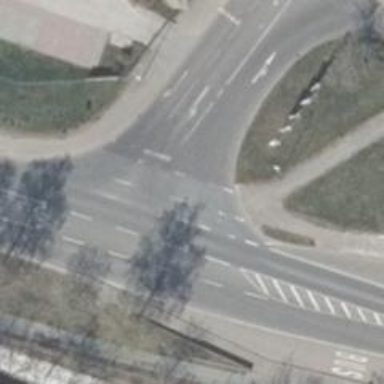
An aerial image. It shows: Uncontrolled road crossing.